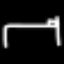
Label: bed